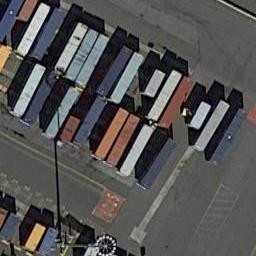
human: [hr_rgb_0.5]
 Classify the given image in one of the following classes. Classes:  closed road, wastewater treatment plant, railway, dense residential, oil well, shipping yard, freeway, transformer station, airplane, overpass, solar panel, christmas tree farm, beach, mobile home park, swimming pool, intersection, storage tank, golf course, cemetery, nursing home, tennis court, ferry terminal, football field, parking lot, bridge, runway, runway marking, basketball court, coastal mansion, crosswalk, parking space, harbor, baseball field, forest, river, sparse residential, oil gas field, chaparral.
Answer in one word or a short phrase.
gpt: shipping yard